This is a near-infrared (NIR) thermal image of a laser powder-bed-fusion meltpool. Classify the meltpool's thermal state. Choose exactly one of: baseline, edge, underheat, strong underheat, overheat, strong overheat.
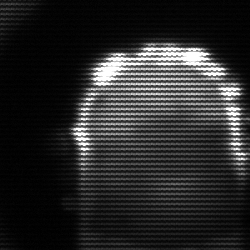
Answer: baseline